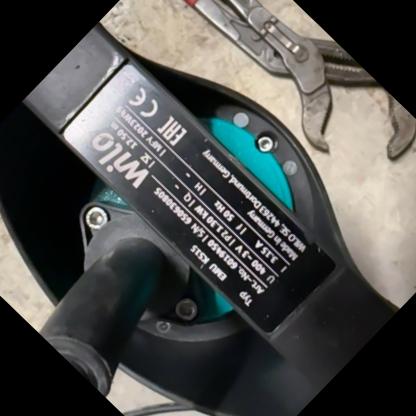
Klasa: tabliczka-znamionowa